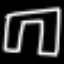
Label: pants